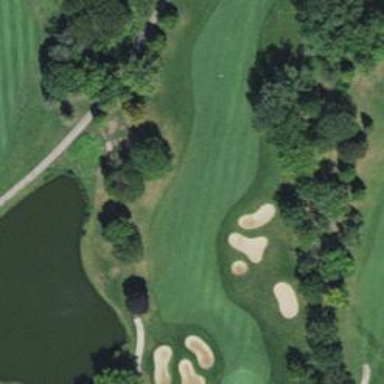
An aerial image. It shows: Golf fairway surrounded by grass.